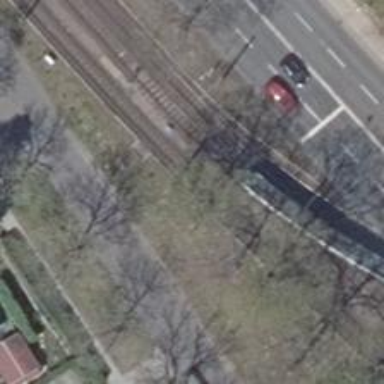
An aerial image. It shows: Tramway with electrified contact lines.